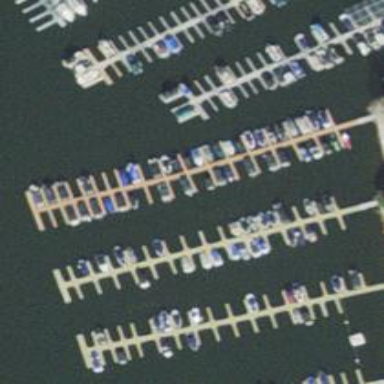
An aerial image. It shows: Man-made pier.